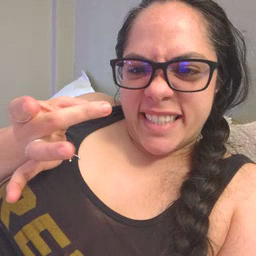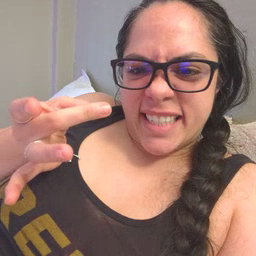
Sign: sticky